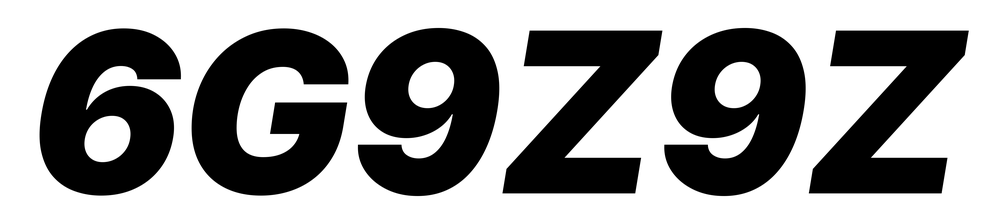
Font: Inter-Italic_Black_Italic